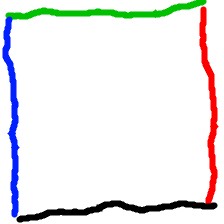
Shape: square